Question: I have a super simple iPhone app in which the user enters a piece of information into a text field. It looks like this:
> Other Information: [TEXT FIELD]
The problem I am having is when the user enters a long sentence and clicks "done" on the keyboard, the text field stretches out so that it fits the entire long sentence, which ends up covering the "Other Information" label. I looked through attributes inspector but I couldn't find anything except for "Adjust to fit" under "min font size" which I thought might be it, but it did not work.
Here's a picture:

Any ideas?
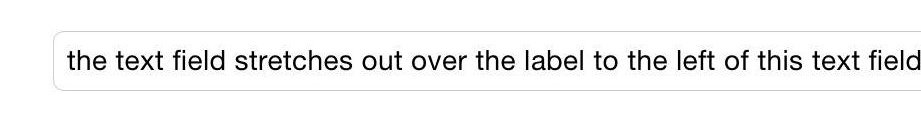
Answer: Since you're using auto layout, you need to set up constraints to prevent the problem. Typically, you would have constraints such as '@"|-[otherInformation]-[textField]-|"'. That makes sure that the text field is to the right of the label (assuming the text direction is left-to-right).
You would also want to set the compression resistance priority of the label to be relatively high and the compression resistance of the text field to be relatively low. So, if they can't both completely fit in the space between the two edges of the superview, the text field will be compressed before the label.
Similarly, you want the content hugging priority of the label to be relatively high and the content hugging priority of the text field to be relatively low. That's because, when the text field contents are short, you want the text field to stretch to fill the space between the label and the right edge of the superview. You don't want the label to stretch.